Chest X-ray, AP view. Patient: 58 years old, sex M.
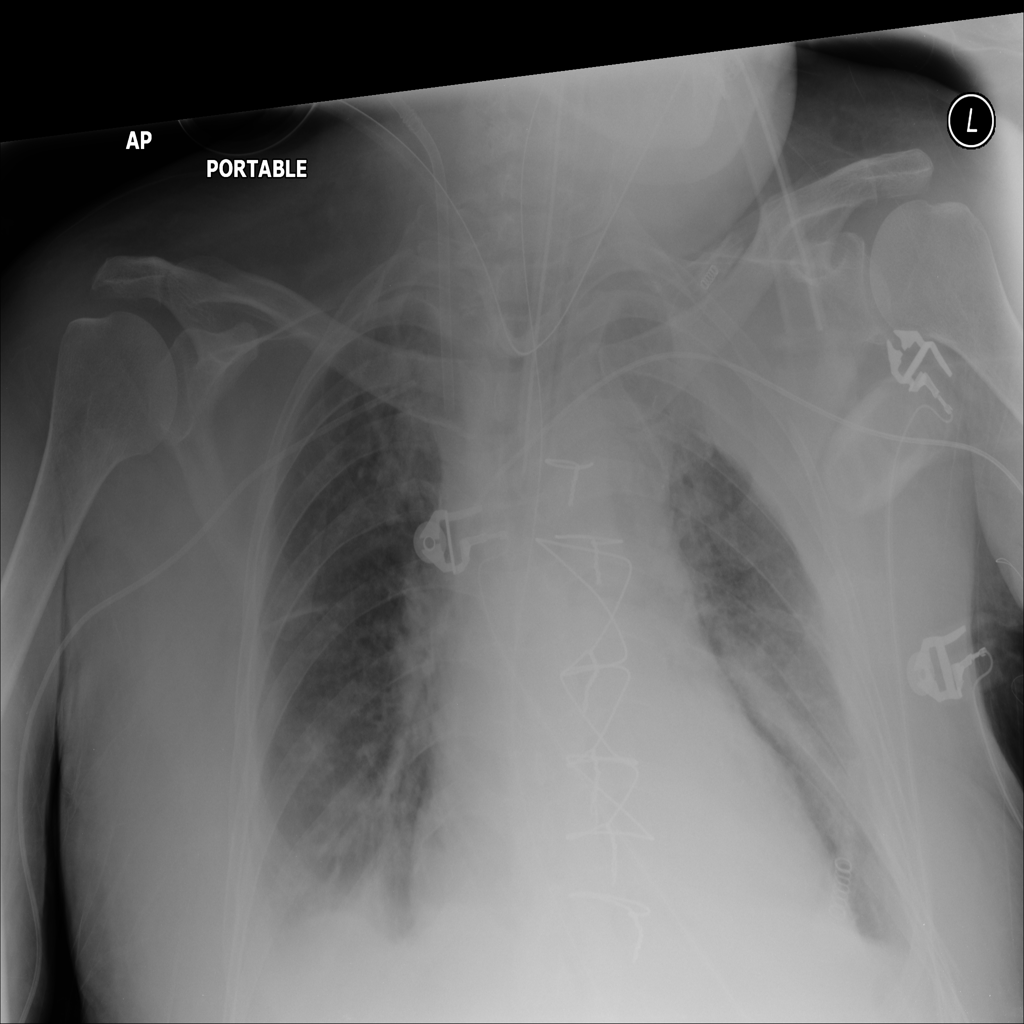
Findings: No Finding